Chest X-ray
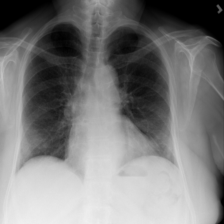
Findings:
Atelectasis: negative
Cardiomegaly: negative
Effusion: negative
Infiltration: negative
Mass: negative
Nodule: negative
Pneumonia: negative
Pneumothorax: negative
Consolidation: negative
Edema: negative
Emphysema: negative
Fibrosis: negative
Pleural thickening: negative
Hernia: negative